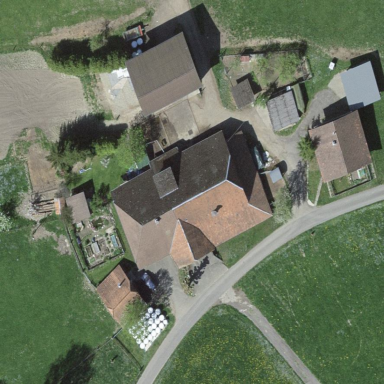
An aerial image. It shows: Farmyard area.